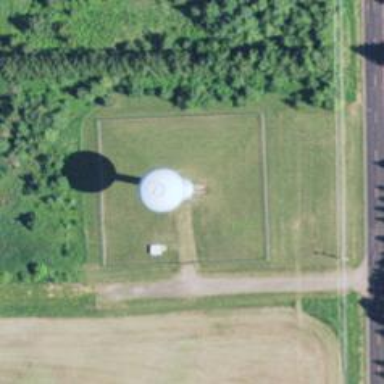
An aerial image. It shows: Water tower that is man-made.